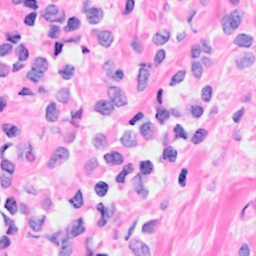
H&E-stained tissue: Breast